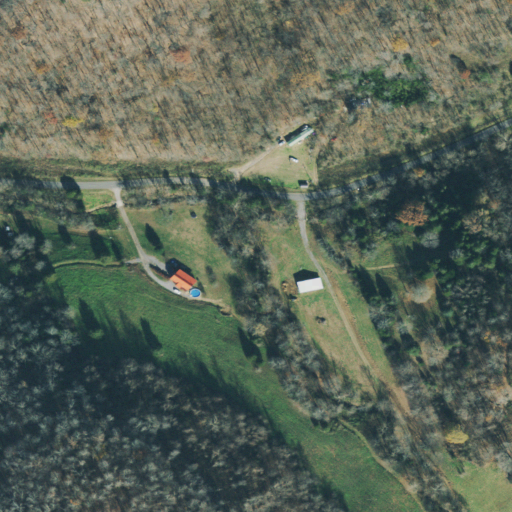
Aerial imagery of valley in Tennessee named Young Hollow containing deciduous forest, pasture, open development, mixed forest, shrub, and low intensity development